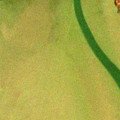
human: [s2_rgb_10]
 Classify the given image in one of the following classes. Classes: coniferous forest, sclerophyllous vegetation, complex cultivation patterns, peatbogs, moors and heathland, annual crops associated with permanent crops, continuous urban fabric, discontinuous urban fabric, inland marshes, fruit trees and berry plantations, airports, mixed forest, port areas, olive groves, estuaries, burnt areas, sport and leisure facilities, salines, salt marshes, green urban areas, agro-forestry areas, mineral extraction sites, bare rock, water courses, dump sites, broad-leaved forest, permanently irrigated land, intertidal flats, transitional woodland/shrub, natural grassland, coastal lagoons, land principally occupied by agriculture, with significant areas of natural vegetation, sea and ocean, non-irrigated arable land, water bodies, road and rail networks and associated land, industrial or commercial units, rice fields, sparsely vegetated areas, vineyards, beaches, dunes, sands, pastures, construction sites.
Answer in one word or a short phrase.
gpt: salt marshes, estuaries